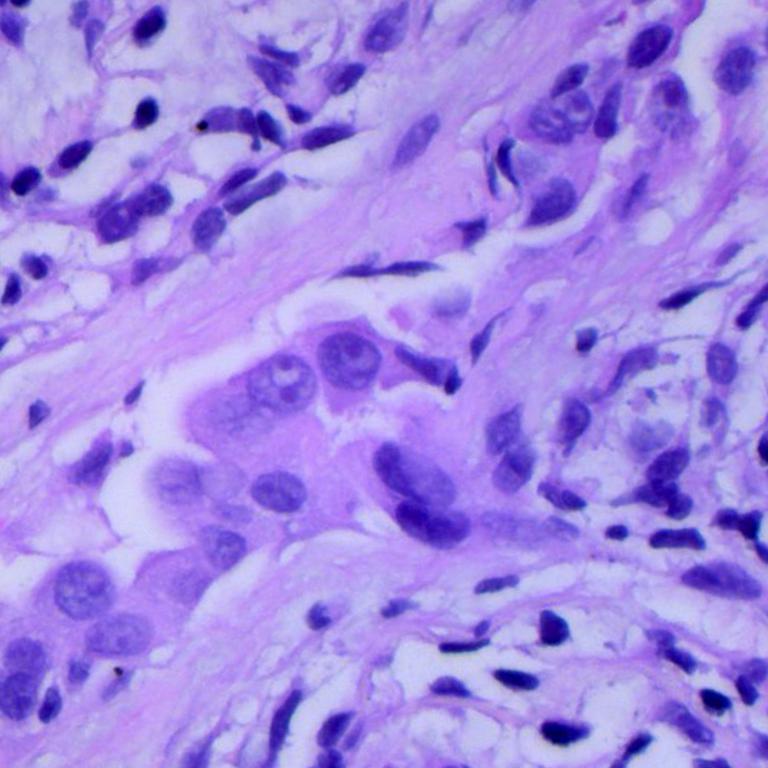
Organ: lung
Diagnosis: adenocarcinomas